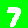
Digit: 7